Aerial crown-view tile of a tropical tree (Barro Colorado Island, Panama), acquired 20240813:
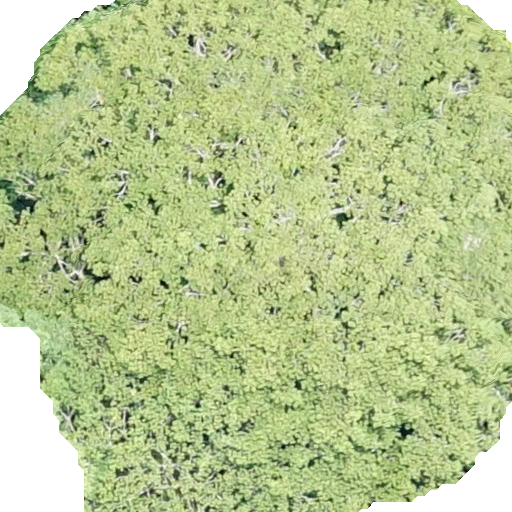
Species: Sterculia apetala
GBIF accepted scientific name: Sterculia apetala
Crown area: 422.29 m²